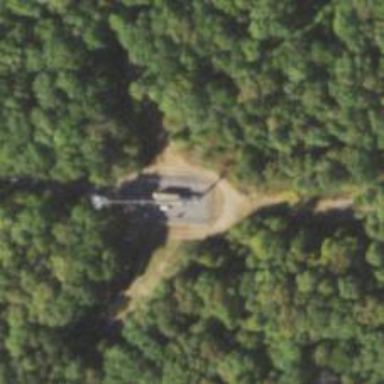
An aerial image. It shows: Communication mast tower.